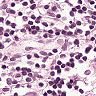
Metastatic tissue present: no